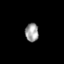
Tissue: prostate
Cell type: Fibroblasts
Senescence score: 0.3086
Nuclear area (px): 242
Mean DAPI intensity: 156.628